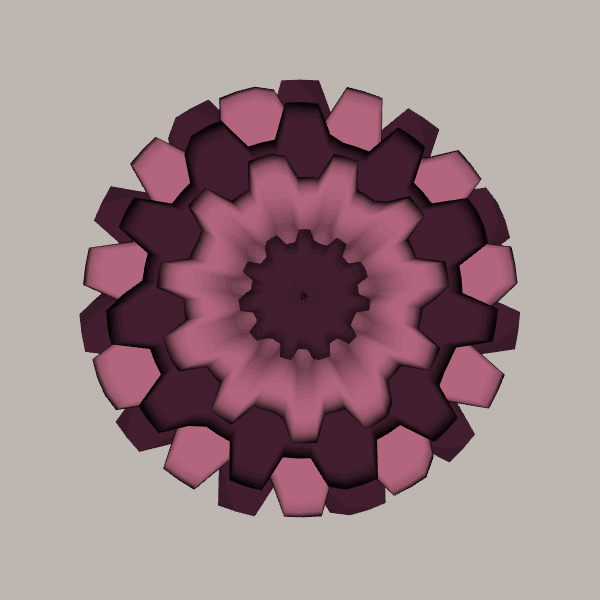
Background: light